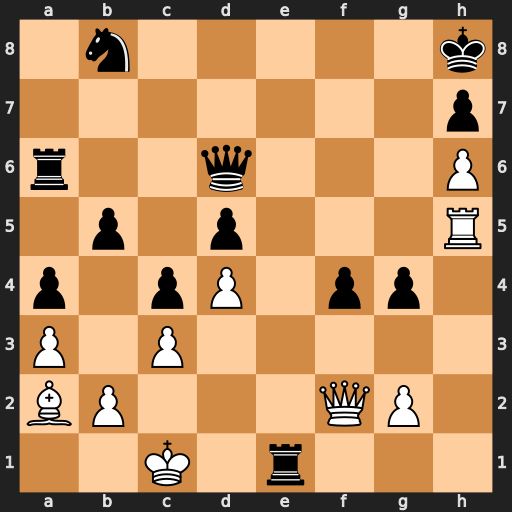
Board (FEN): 1n5k/7p/r2q3P/1p1p3R/p1pP1pp1/P1P5/BP3QP1/2K1r3
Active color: w
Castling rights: -
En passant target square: -
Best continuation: Qxe1 Nd7 Qe8+ Qf8 Qxd7